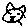
Label: cat